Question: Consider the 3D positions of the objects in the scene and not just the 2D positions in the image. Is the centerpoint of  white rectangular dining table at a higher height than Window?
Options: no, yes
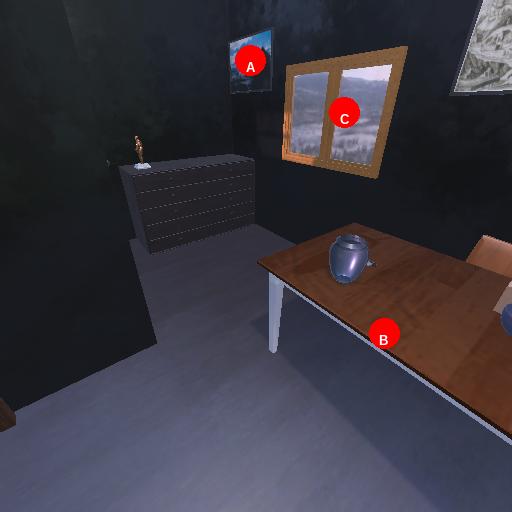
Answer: no